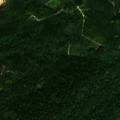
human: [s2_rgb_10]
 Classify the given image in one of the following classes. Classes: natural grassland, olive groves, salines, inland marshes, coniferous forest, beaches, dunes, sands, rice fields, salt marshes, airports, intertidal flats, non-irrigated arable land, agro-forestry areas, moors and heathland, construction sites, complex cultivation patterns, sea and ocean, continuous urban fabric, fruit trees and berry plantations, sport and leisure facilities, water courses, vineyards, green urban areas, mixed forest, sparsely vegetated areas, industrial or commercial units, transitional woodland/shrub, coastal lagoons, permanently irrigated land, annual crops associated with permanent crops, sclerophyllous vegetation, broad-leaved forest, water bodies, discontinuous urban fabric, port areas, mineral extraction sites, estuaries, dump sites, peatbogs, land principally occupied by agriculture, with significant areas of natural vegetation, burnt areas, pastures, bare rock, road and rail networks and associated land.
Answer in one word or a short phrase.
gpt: mineral extraction sites, non-irrigated arable land, coniferous forest, mixed forest